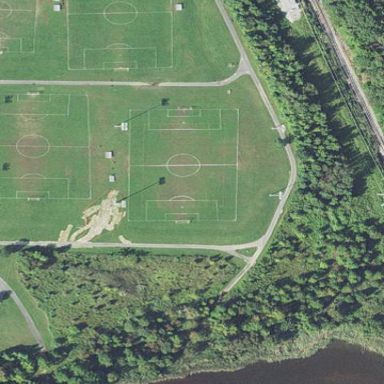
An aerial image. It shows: Grass pitch used for soccer and lacrosse.